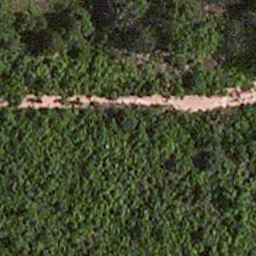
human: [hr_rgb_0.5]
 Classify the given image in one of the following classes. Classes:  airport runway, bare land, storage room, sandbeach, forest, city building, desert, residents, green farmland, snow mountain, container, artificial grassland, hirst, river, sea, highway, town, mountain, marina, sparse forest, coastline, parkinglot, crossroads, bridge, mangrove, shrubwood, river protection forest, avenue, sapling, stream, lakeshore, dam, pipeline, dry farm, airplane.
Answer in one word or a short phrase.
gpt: avenue